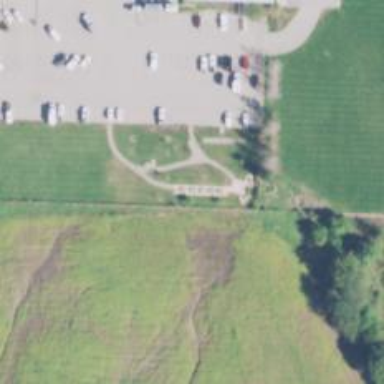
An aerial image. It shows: Memorial site with historic significance.